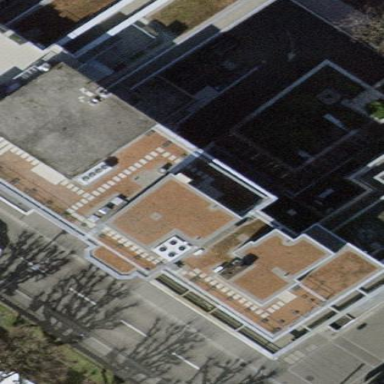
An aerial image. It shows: Government building.